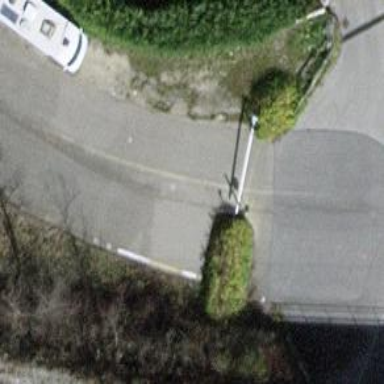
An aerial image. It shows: Lift gate barrier.